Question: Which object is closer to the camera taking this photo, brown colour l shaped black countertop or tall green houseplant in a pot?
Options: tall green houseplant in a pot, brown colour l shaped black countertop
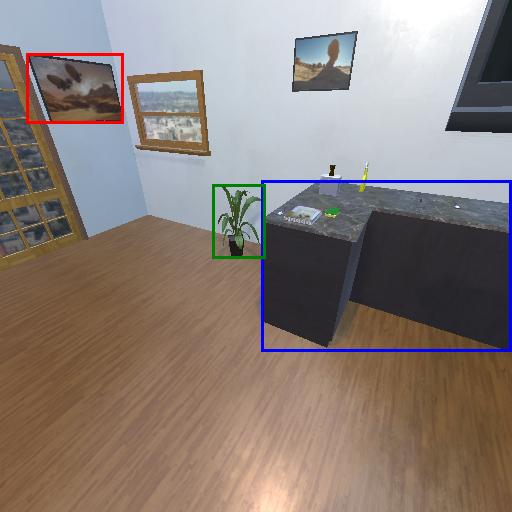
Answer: tall green houseplant in a pot